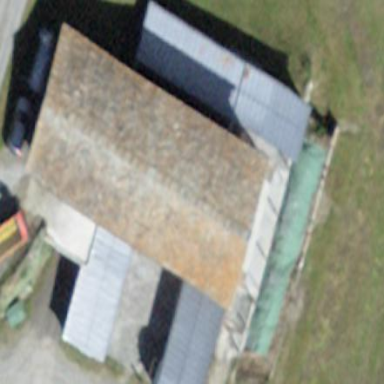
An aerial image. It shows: Farm auxiliary building.